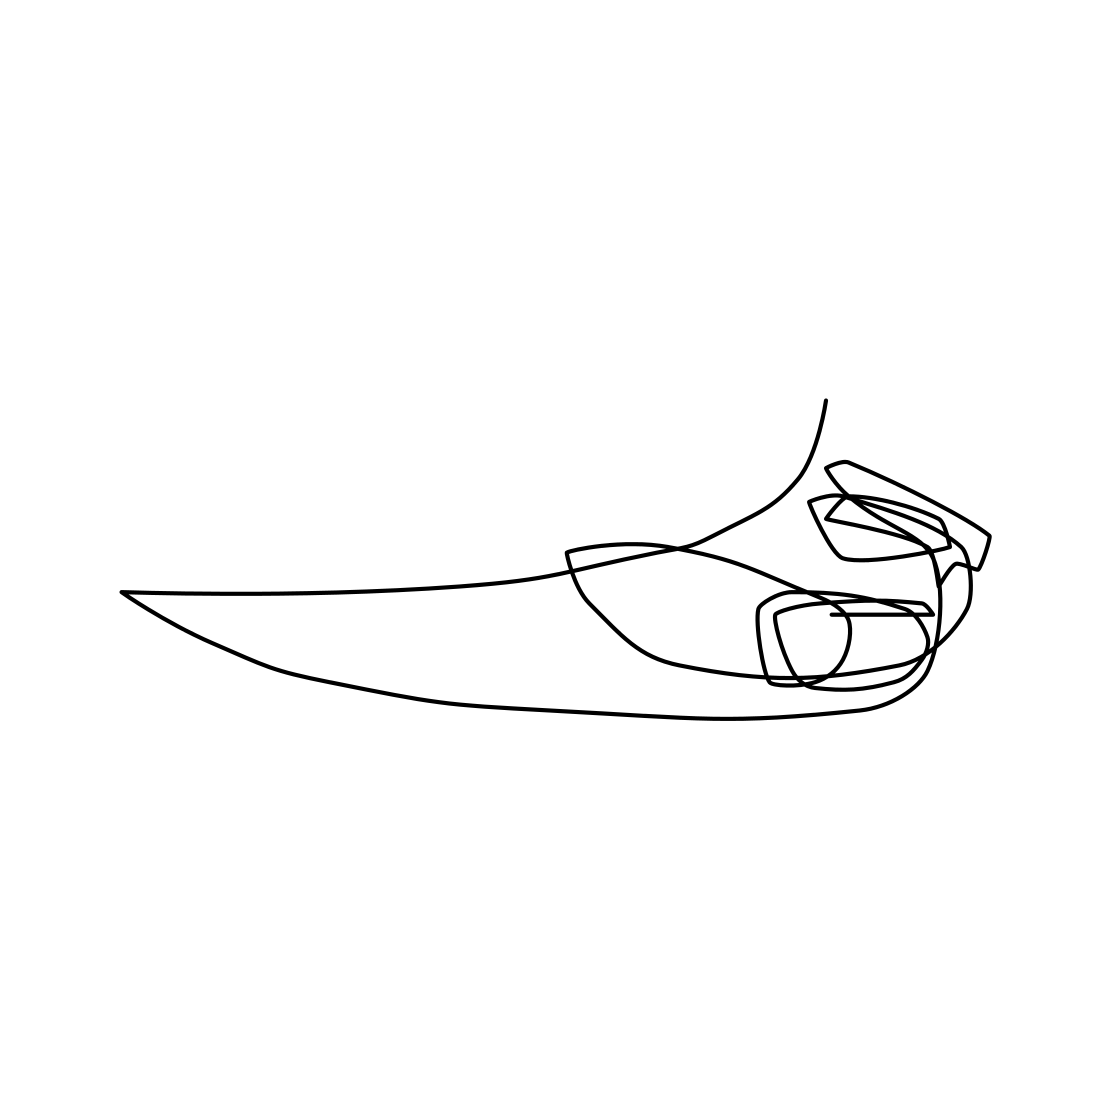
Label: toothbrush